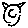
Label: cat